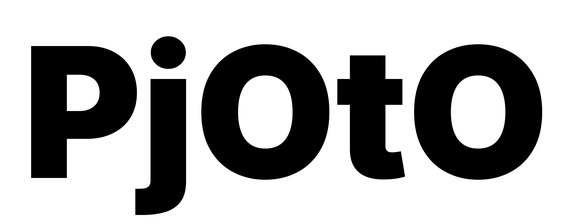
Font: Inter_Black